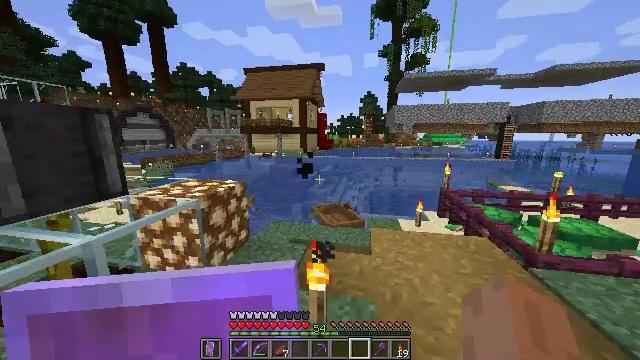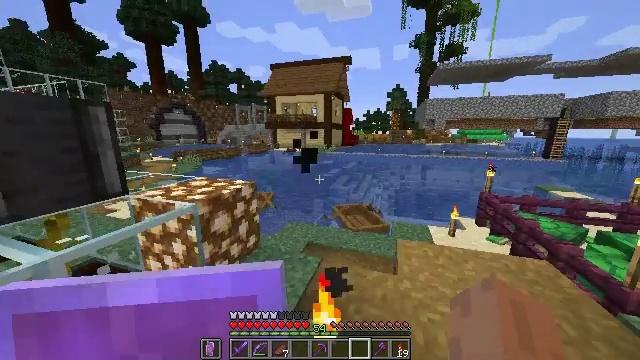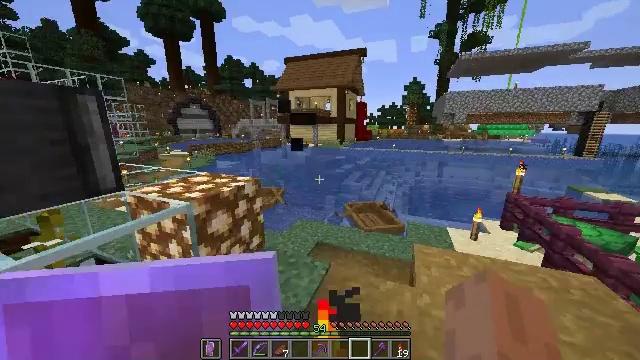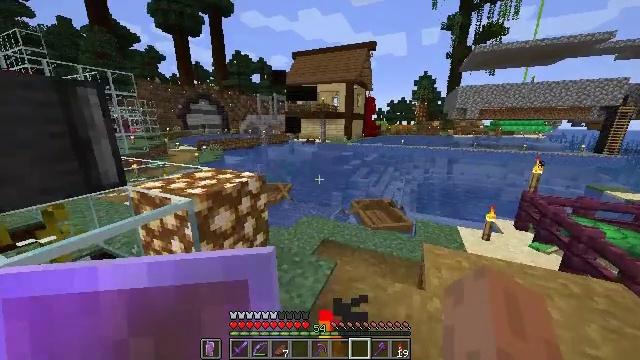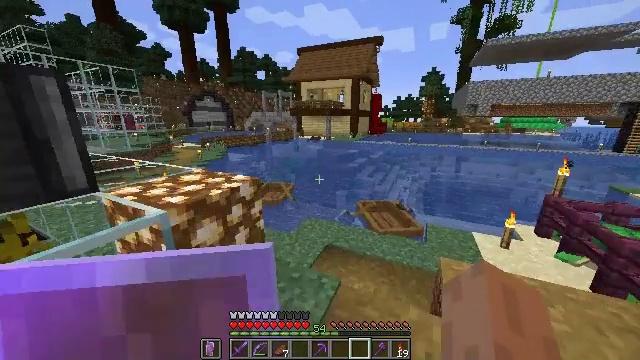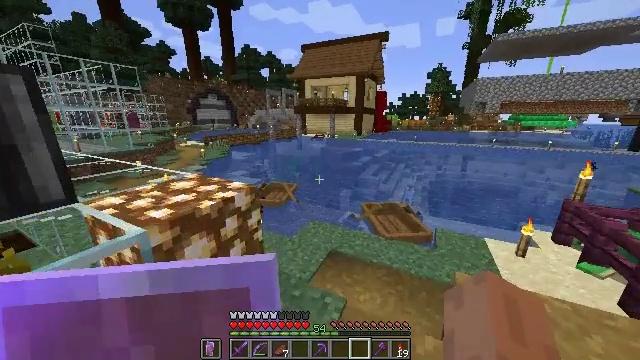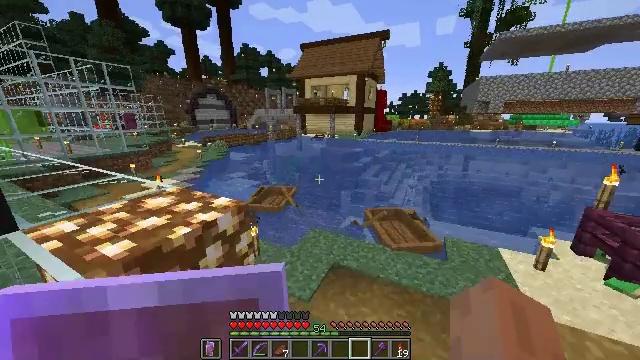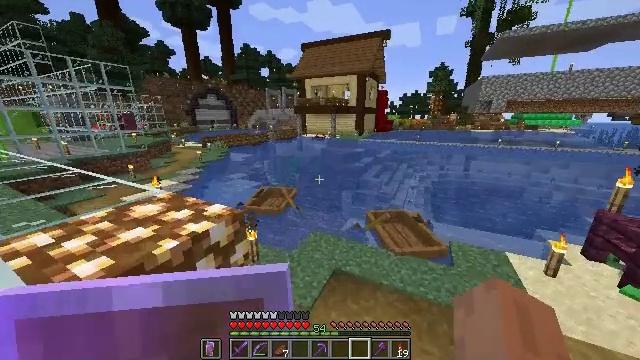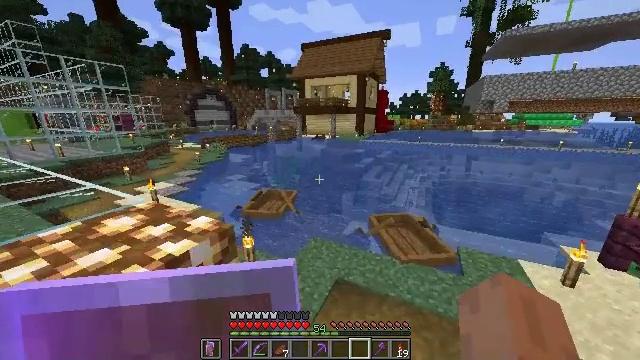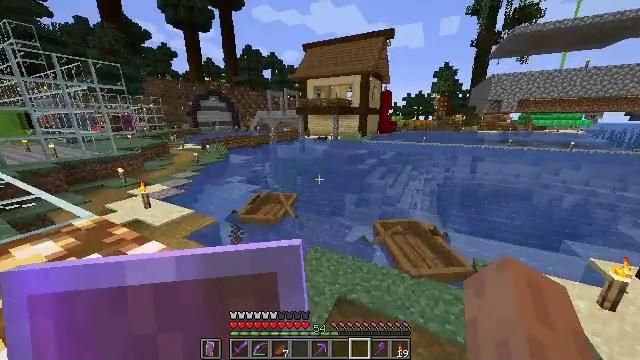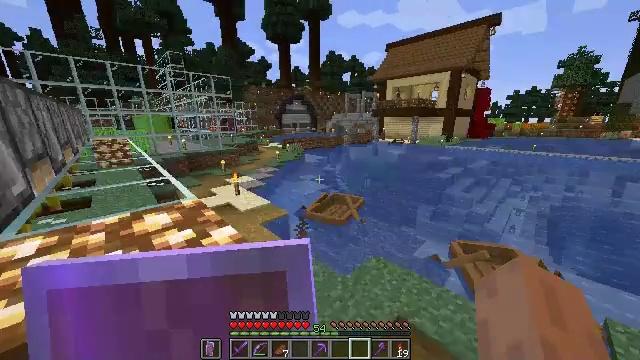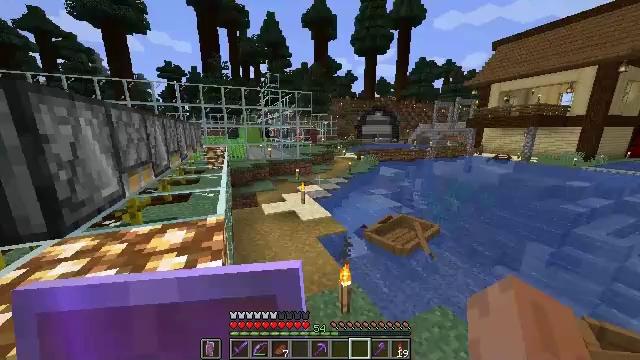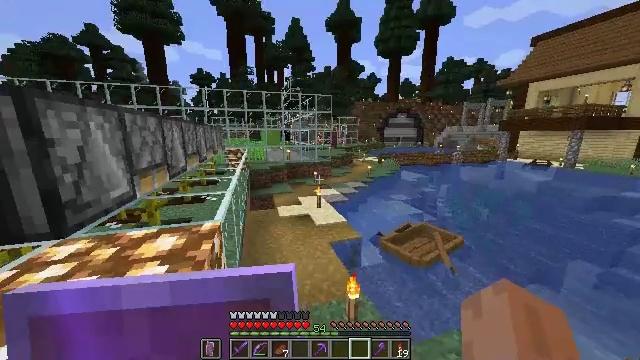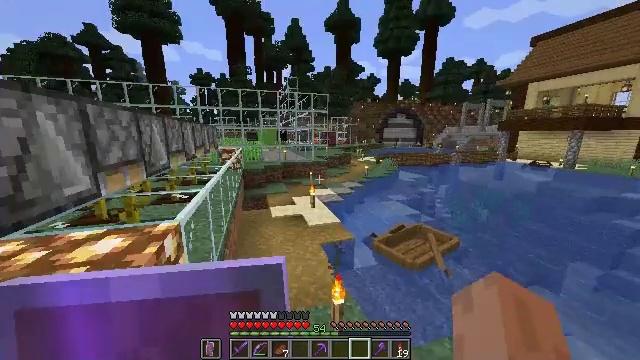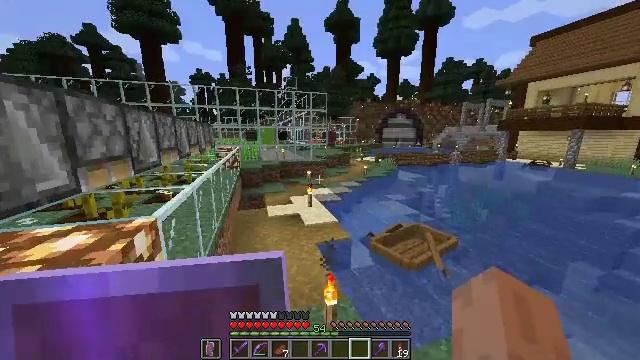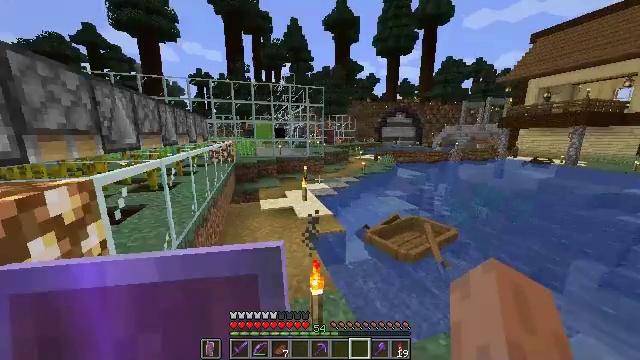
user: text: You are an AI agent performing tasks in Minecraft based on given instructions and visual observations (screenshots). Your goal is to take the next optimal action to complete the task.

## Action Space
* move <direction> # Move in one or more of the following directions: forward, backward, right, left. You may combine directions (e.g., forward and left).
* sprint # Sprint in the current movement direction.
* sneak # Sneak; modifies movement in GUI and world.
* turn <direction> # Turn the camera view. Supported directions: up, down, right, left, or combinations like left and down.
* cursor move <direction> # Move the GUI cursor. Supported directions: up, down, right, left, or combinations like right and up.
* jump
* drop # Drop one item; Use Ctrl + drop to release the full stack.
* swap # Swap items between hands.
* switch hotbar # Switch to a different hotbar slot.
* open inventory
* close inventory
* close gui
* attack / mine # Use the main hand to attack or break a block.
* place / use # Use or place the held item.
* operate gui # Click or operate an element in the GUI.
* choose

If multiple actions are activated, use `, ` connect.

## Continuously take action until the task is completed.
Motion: motion action
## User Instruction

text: Kill the squid.
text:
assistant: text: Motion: move forward, sprint, turn left and down
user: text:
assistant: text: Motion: move forward, sprint, turn left and down
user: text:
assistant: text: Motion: move forward, sprint, turn left and down
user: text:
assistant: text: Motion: move forward, sprint, turn left
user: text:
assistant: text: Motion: move forward, sprint, turn left
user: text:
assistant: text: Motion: move forward, sprint
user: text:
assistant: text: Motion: move forward, sprint
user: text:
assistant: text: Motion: move forward, sprint
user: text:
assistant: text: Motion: move forward and move right, sprint
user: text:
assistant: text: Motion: move forward and move right, sprint, turn left
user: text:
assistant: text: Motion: move forward and move right, sprint, turn left and up
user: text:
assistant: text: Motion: move forward and move right, sprint, turn left
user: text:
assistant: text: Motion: move forward and move right, sprint
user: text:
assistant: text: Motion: move forward, sprint
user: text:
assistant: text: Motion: move forward, sprint
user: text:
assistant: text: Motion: move forward, sprint
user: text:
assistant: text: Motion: move forward, sprint, turn left and down
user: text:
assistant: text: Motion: move forward, sprint, turn left and down
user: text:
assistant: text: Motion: move forward, sprint
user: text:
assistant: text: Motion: move forward, sprint
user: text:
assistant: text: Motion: move forward, sprint, jump
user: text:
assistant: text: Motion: move forward, sprint, jump
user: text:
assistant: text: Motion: move forward, sprint, jump
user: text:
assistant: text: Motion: move forward, sprint, jump
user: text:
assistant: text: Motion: move forward, sprint, turn right and up, jump
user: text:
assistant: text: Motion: move forward, sprint, turn right
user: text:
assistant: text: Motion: move forward, sprint, turn right
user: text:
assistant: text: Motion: move forward, sprint
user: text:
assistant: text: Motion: move forward, sprint
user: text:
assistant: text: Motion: move forward, sprint